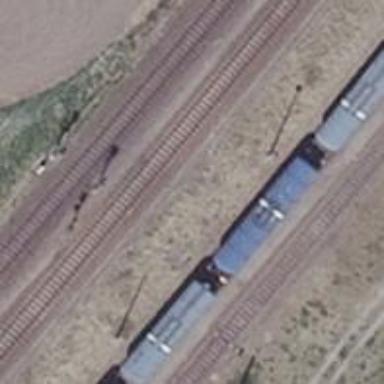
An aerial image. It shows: Railway signal.